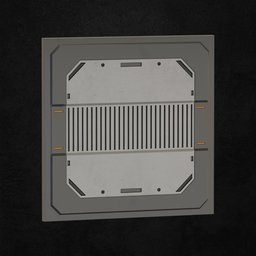
Label: furniture